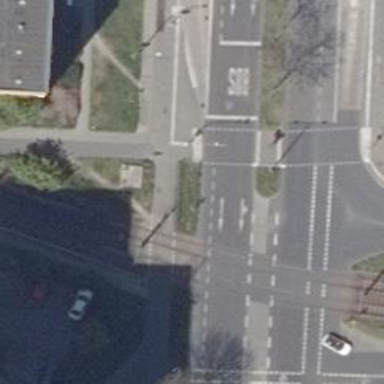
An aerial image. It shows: Tram crossing with traffic signals.